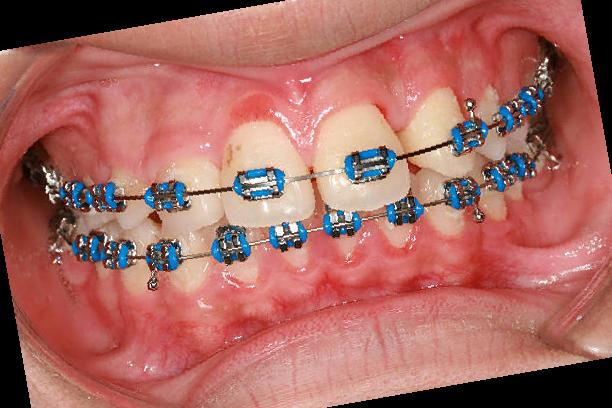
Condition: Gingivitis